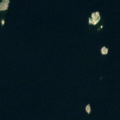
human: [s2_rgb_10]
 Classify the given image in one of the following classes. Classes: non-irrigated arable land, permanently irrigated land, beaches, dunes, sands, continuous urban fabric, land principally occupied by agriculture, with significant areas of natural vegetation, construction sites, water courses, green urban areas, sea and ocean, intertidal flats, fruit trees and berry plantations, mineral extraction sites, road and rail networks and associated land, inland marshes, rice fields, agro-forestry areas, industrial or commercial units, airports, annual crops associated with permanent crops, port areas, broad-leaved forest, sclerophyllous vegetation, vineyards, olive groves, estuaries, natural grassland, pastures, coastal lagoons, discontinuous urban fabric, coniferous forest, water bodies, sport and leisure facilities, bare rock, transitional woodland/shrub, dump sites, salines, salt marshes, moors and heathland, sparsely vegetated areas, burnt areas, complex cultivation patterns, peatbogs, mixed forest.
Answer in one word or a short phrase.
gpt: sea and ocean